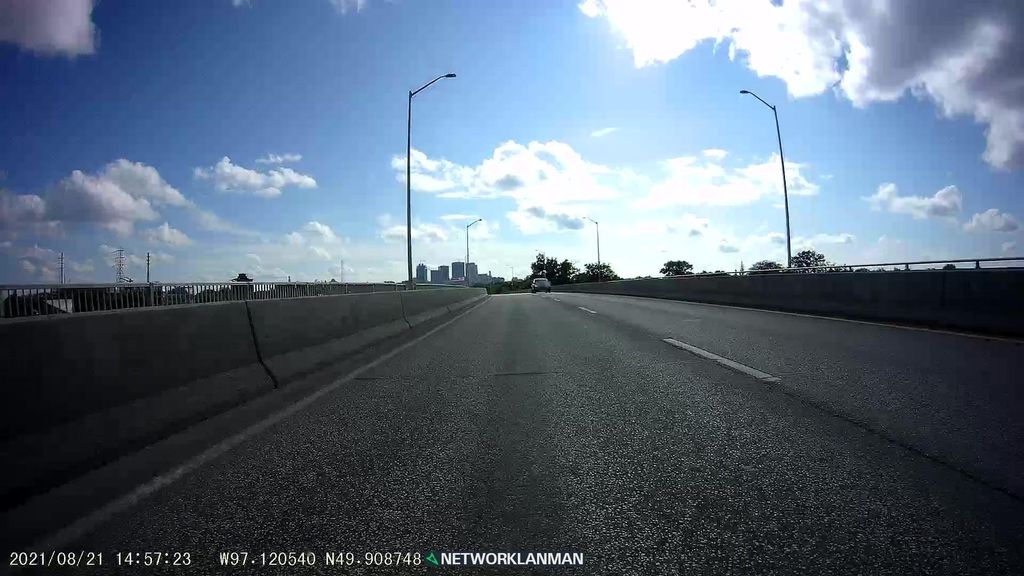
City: winnipeg